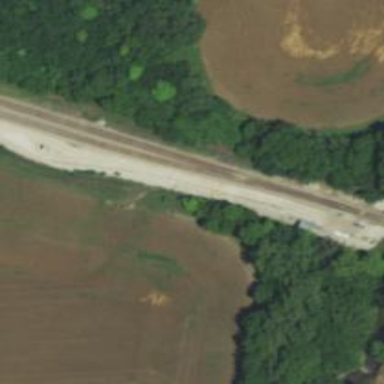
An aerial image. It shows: Railway spur junction.